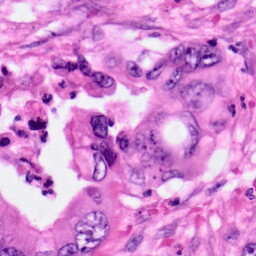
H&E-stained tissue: Pancreatic